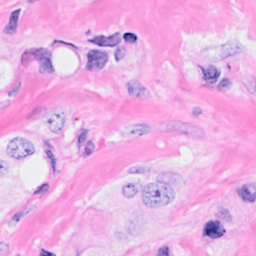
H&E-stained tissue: Breast